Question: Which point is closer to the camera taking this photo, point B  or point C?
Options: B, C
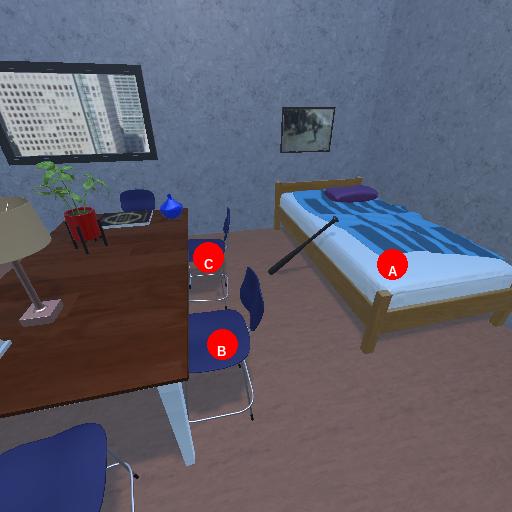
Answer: B